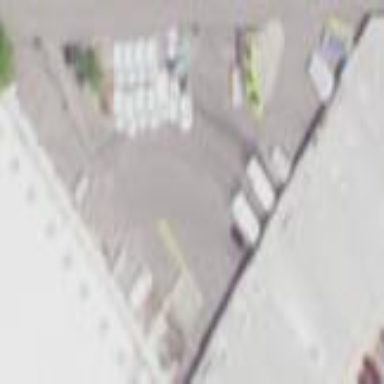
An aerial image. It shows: Parking area with asphalt surface.